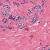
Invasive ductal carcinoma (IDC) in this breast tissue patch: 0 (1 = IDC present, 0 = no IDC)